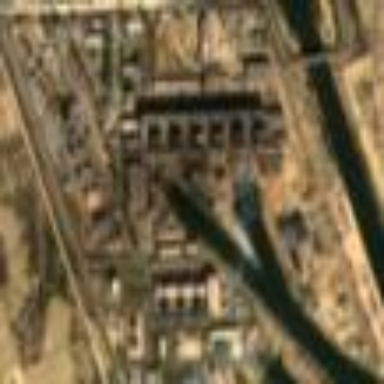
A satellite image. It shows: Power plant.